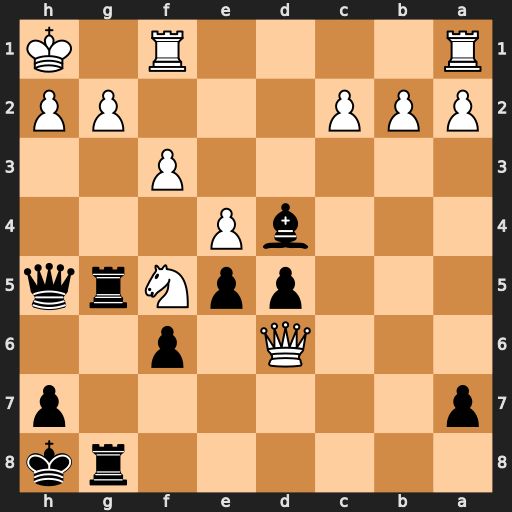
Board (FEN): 6rk/p6p/3Q1p2/3ppNrq/3bP3/5P2/PPP3PP/R4R1K
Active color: b
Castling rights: -
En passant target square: -
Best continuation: Qxh2+ Kxh2 Rh5+ Nh4 Rxh4#